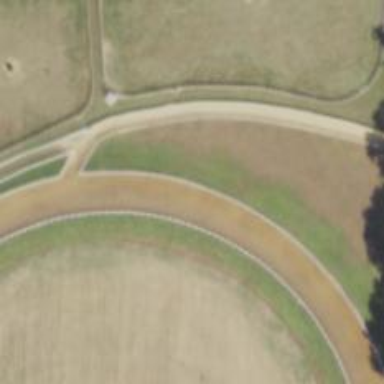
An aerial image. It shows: Track designed for horse racing in leisure land setting.